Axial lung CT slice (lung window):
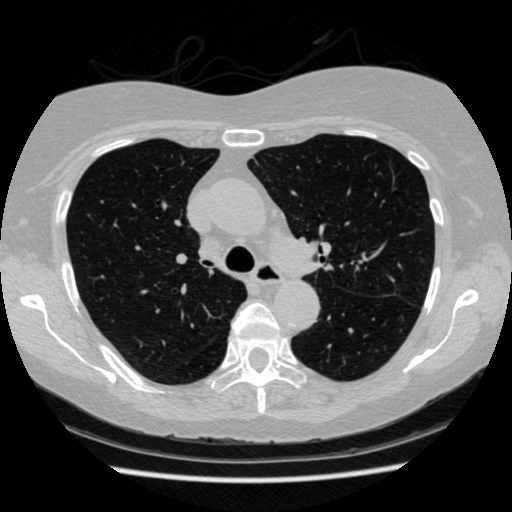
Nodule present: no